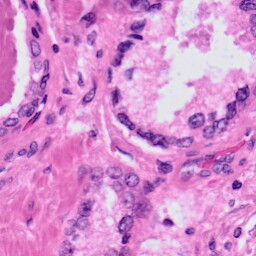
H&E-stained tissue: Prostate